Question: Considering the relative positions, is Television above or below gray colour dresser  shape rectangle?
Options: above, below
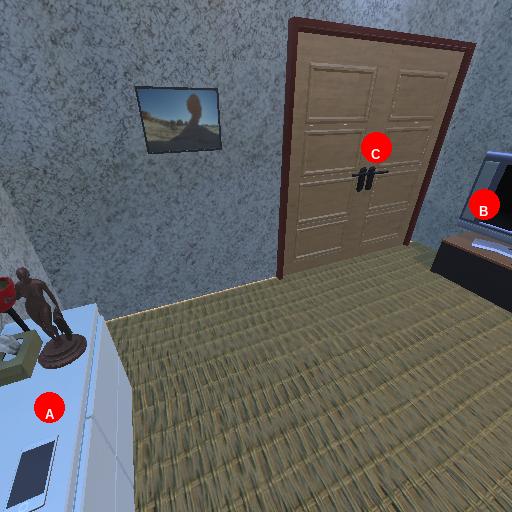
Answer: above